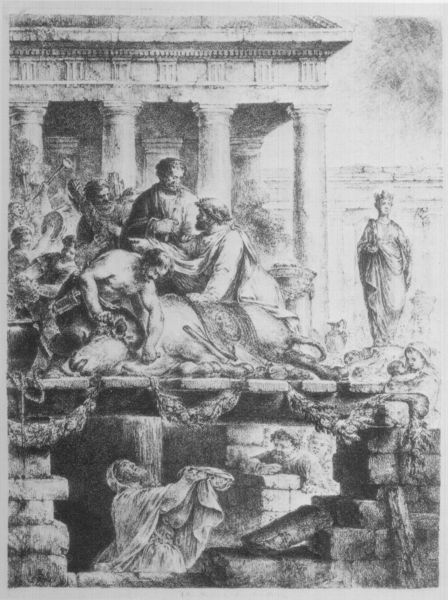
Titel: Taurobolium, oder Weihung der Priester der Kybele unter Antoninus Pius
Künstler: Bernhard Rode
Standort: Kiel
Institution: Kunsthalle zu Kiel der Christian-Albrechts-Universität
Schlagwörter: flügel, himmel, mann, schatten, wolken, menschen, blumen, grau, licht, männer, schwarz, säule, säulen, weiss, zeichnung, dach, gebäude, obst, tier, tiere, bart, architektur, bärtig, schale, stein, steine, tod, figur, gewand, kelch, girlande, krone, pferd, engel, statue, mauer, graphik, kuh, rind, linien, könig, podest, foto, keller, ruine, schlachten, antike, druck, stich, kranz, kapitelle, rom, kapitell, tribühne, girlanden, fries, römer, skulpturen, statuen, beute, antik, toga, griechisch, griechenland, tempel, kränze, opfer, opferung, stier, untergeschoss, elch, schlachtung, teir, schaale, bachus, wallend, ghirlanden, opfergabe, opfern, festoni, opferen, wallens